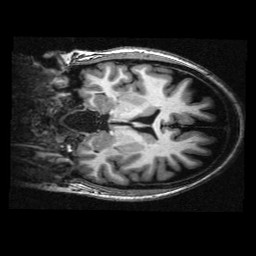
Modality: T1w
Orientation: coronal
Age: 23
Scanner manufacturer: siemens
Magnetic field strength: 3 T
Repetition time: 2.3 s
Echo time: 0.00336 s